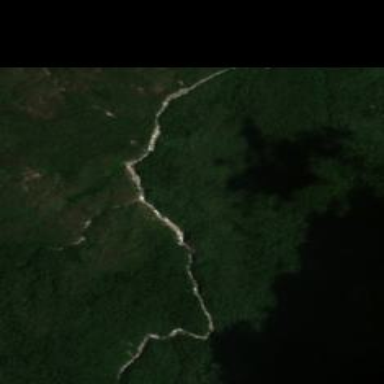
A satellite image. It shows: Breathtaking gorge in its natural beauty.